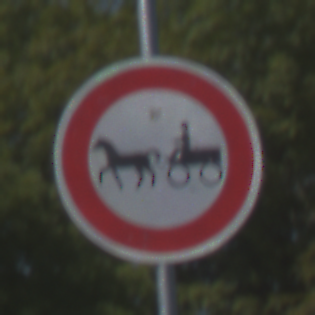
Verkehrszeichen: VerbotGespannfuhrwerke
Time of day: Midday
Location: Outdoor (Nature)
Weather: Clear
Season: NotSpecified
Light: Natural